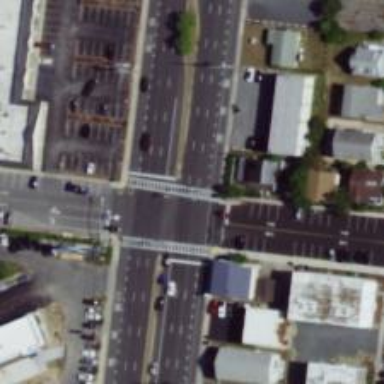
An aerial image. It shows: Marked crossing on the road.